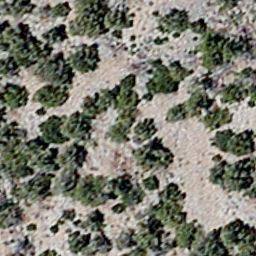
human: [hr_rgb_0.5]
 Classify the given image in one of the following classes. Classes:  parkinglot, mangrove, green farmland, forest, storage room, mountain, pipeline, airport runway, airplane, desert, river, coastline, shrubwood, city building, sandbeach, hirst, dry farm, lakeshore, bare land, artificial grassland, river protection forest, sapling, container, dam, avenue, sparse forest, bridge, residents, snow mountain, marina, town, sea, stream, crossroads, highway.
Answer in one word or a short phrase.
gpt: sparse forest